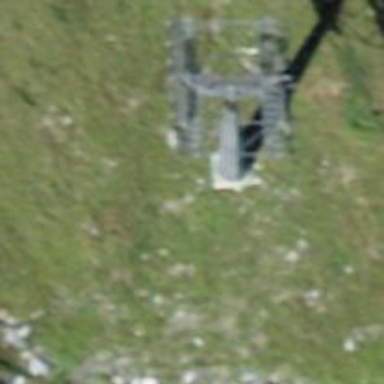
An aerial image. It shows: Pylon used for aerialway.